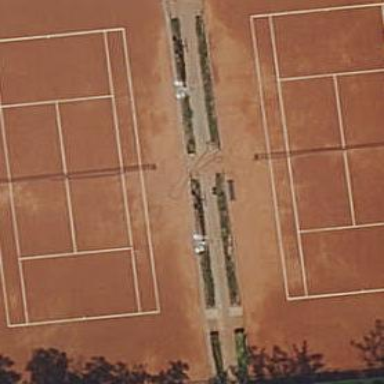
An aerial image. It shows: Tennis court in leisure pitch.